Question: I'm trying to create a sine wave audio signal within MatLab based on this function:

So far I have created a vector 'x' that starts at '0', increments in '0.1' to '10'
Followed by this:
'y = 3*sin(x(2*pi/4))+2;'
I have multiplied 'x' by '2*pi/4' in order to resize the period to a quarter of its size, but I have errors regarding indexes being positive.
Also, is it at all possible to actually create a signal at a specific Hz. For example if I wanted a sine wave at 800Hz?
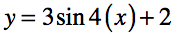
Answer: This code create a signal at a specific Hz and play it.
'''
%duration [s]
T=1;
%sample rate [Hz] Supported by SoundCard (16000,48000,96000,192000)
Fs = 48000;
%samples
N = T*Fs;
%samples vector
t = 0 : 1/Fs : T;
%Frequency [Hz]
Fn = 800;
%Signal
y = sin(Fn*2*pi*t);
plot(t,y);
%Play sound
sound(y,Fs);
'''